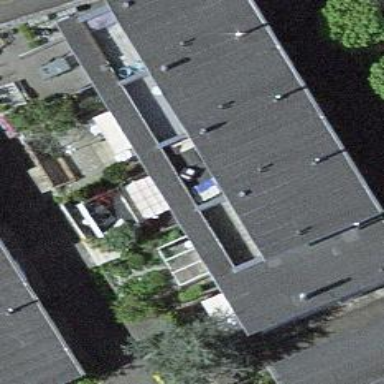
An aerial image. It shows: Residential building with skillion roof.